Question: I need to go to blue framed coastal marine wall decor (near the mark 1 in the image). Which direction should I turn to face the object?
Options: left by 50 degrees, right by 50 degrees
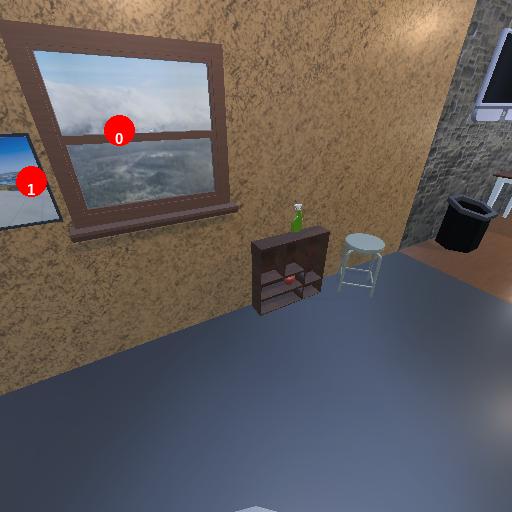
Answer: left by 50 degrees